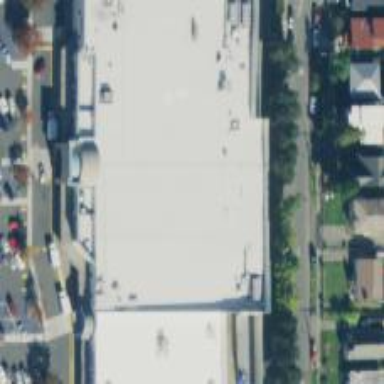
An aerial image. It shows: Supermarket building.